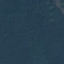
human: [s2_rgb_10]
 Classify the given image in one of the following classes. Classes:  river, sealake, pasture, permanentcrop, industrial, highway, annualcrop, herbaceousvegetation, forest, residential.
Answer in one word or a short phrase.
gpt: Forest